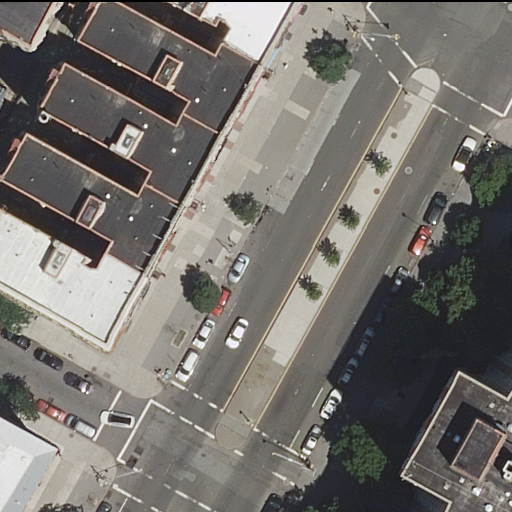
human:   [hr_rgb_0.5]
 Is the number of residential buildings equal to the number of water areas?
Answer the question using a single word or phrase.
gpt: no

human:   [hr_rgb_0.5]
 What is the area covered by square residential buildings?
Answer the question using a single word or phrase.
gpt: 0m2

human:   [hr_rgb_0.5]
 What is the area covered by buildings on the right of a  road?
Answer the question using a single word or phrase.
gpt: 727m2

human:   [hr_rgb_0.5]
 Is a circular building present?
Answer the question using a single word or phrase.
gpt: no

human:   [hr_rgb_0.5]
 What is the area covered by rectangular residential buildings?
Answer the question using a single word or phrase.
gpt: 91m2

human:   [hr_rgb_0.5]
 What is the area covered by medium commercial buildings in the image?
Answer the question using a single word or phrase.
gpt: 0m2

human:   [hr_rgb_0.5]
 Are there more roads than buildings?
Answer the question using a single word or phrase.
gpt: no

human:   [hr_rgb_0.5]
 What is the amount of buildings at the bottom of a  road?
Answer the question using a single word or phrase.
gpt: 6

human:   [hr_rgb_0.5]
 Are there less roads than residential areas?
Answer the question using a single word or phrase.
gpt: no

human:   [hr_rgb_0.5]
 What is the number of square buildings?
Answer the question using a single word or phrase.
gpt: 0

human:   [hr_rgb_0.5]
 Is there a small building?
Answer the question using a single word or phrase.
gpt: yes

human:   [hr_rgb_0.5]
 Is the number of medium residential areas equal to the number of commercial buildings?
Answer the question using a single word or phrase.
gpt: yes

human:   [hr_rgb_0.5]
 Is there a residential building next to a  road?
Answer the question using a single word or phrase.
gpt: yes

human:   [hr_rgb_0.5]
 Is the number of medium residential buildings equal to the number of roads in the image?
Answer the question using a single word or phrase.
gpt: no

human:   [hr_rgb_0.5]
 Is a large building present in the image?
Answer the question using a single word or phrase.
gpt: yes

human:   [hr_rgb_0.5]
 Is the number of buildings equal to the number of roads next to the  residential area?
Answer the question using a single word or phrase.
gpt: no

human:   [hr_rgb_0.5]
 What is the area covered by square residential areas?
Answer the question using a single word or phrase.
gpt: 0m2

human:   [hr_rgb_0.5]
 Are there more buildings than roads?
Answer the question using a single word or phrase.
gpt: yes

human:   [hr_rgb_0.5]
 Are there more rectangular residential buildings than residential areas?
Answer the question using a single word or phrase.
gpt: yes

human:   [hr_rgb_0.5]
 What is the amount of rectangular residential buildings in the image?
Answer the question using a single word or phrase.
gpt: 3

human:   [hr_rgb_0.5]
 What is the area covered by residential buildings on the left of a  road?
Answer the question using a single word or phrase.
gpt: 1906m2

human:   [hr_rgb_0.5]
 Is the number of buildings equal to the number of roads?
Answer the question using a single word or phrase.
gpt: no

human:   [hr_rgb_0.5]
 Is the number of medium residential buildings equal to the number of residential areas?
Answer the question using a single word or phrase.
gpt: no

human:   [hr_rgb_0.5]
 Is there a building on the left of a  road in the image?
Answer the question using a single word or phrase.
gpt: yes

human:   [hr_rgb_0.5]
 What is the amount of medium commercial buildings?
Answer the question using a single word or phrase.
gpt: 0

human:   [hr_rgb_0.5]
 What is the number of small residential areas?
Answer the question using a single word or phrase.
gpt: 0

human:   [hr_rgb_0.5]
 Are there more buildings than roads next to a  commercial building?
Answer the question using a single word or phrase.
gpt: yes

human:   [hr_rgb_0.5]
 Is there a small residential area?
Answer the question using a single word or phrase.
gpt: no

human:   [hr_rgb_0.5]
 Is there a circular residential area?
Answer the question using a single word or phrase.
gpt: no

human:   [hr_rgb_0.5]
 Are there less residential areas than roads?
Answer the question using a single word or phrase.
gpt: yes

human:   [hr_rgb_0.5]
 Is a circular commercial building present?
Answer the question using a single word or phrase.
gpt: no

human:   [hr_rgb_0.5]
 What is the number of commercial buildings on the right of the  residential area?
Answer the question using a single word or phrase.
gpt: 0

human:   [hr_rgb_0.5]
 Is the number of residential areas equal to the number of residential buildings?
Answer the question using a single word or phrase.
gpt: no

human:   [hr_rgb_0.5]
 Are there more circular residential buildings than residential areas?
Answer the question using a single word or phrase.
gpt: no

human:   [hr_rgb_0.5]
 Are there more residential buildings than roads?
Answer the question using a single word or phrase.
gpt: yes

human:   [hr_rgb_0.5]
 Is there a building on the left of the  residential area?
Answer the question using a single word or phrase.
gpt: yes